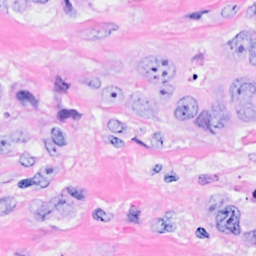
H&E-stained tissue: Breast